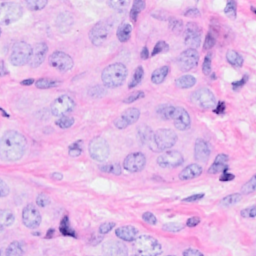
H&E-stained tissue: Breast